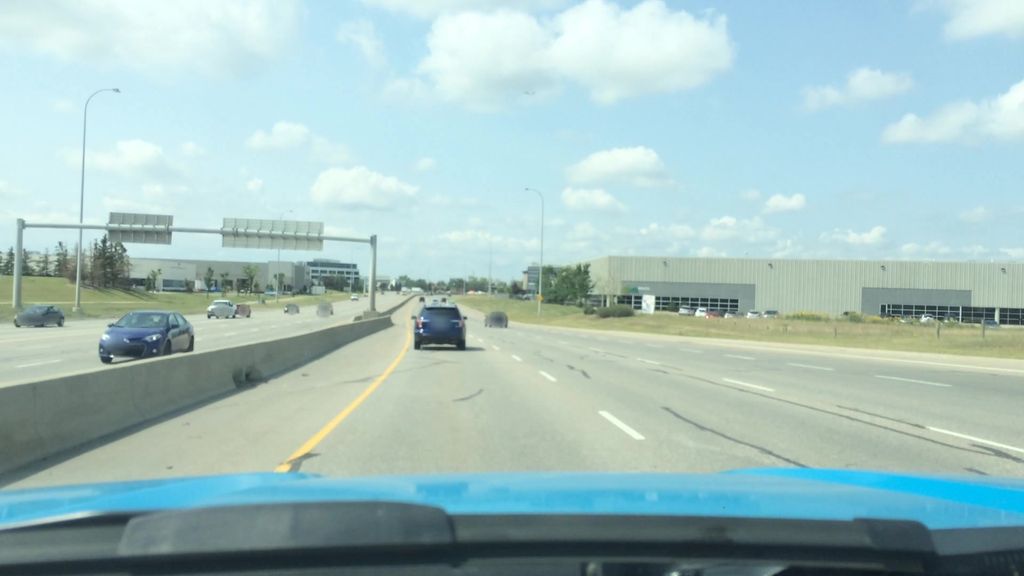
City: calgary